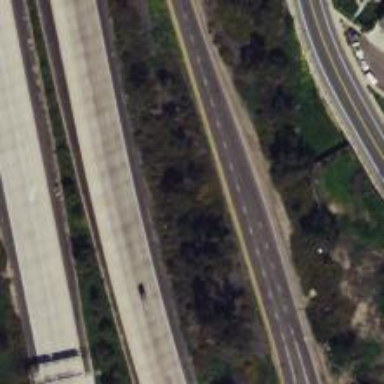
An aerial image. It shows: Motorway link.